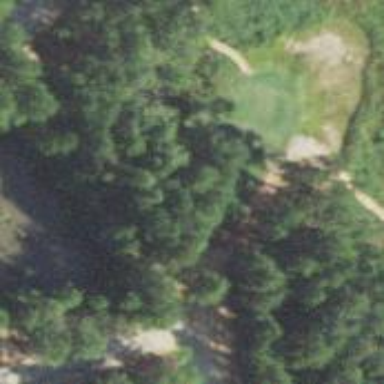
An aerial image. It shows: Service road used as golf cart path.